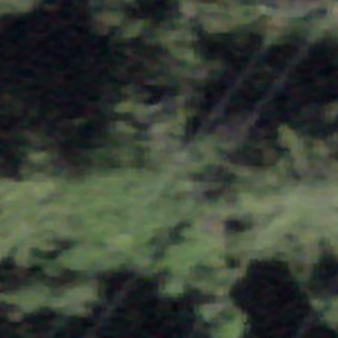
Label: other